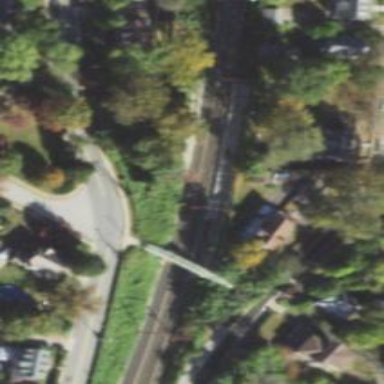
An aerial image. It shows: Footway bridge.